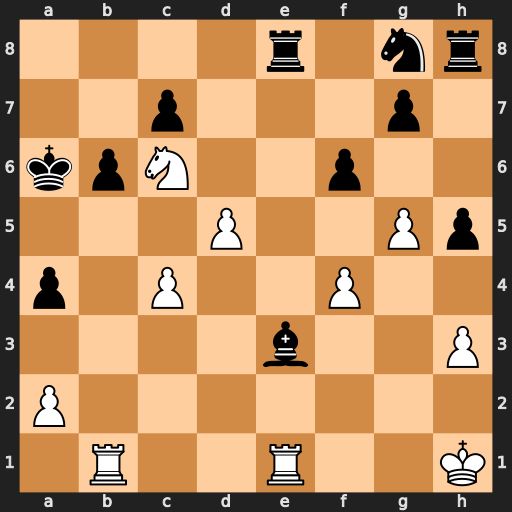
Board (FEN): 4r1nr/2p3p1/kpN2p2/3P2Pp/p1P2P2/4b2P/P7/1R2R2K
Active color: w
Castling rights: -
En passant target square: -
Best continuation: Rb4 Kb7 Rxa4